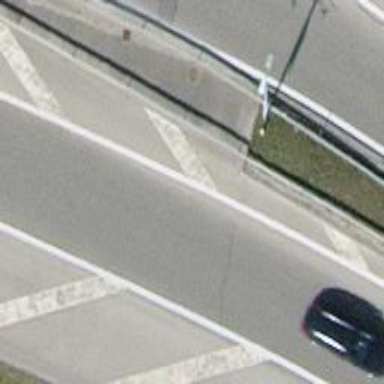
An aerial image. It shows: Primary road with asphalt surface.